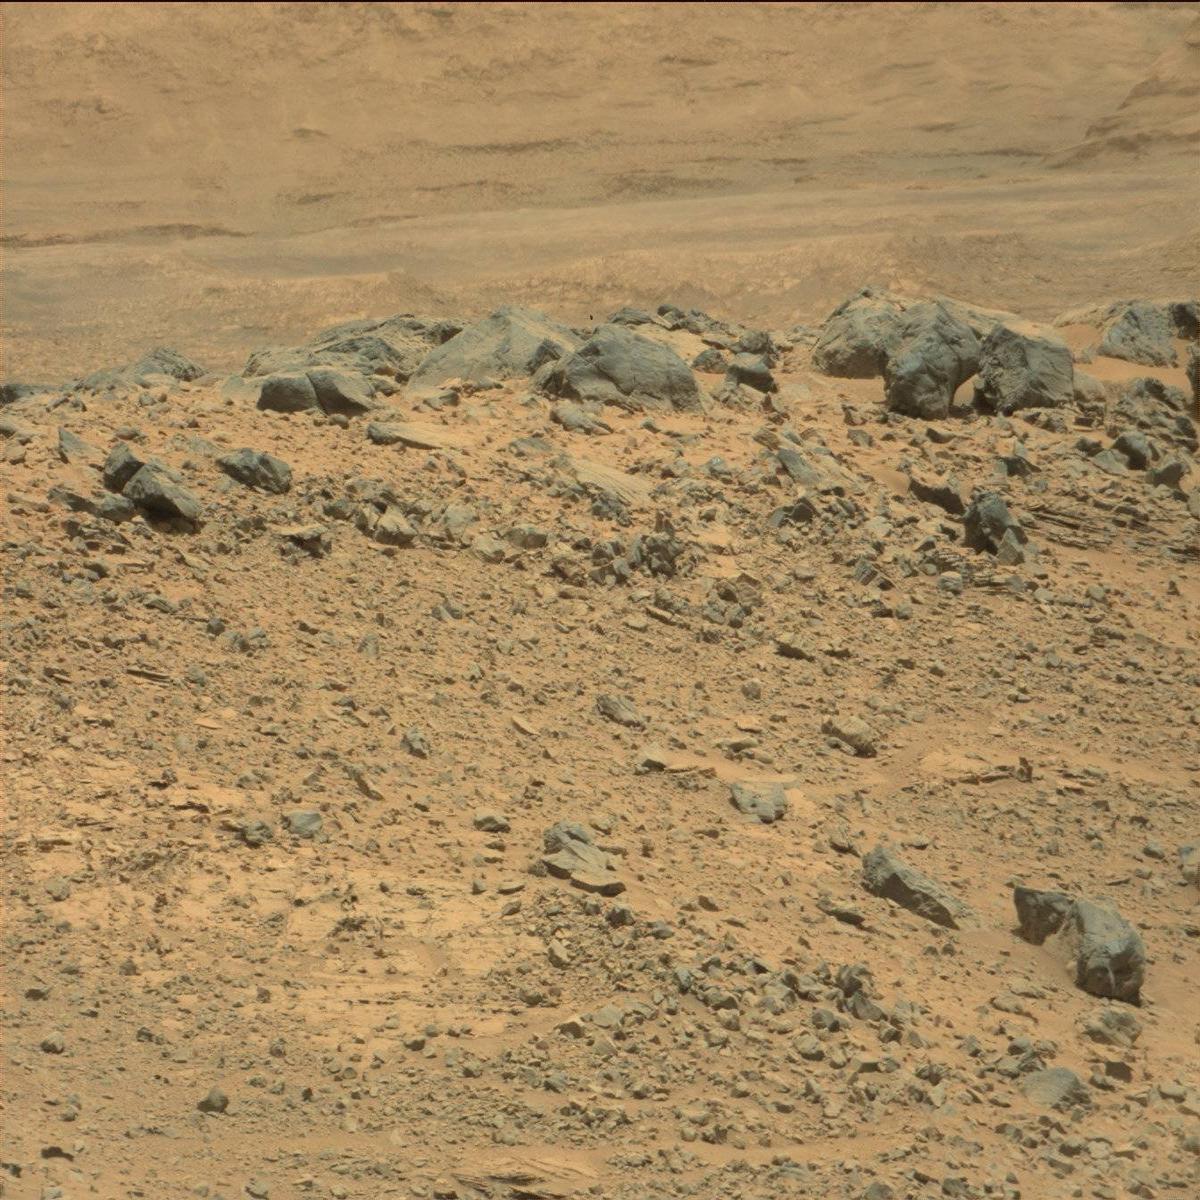
Terrain classes present: Bedrock, Ridge, Sand / Soil